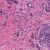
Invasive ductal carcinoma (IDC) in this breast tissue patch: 0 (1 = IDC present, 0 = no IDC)